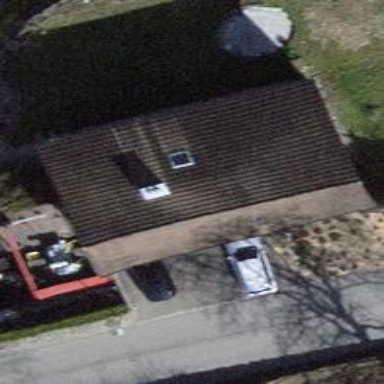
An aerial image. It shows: Building with tile roof.